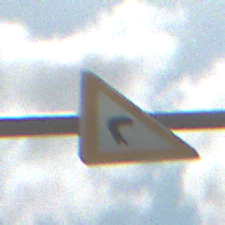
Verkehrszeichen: KurveRechts
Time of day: Midday
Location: Outdoor (Suburban)
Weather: PartlyCloudy
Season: Summer
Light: Natural